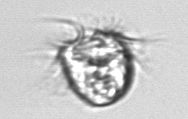
Label: Leegaardiella_ovalis